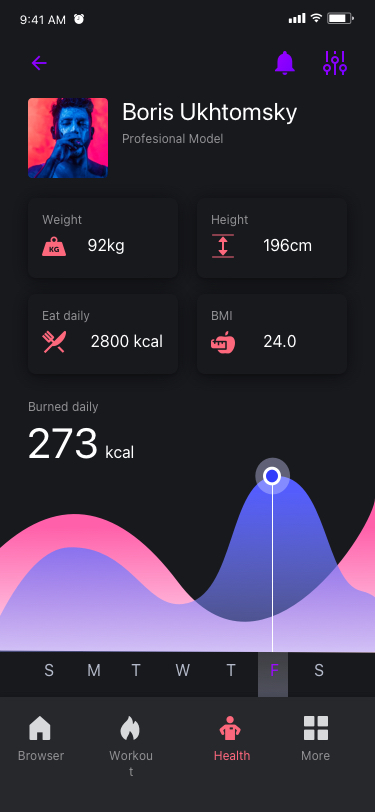
Text in this UI design:
UI Text/Heading/H4/Hightlight
Boris Ukhtomsky
Profesional Model
92kg
2800 kcal
196cm
24.0
Weight
Burned daily
Eat daily
Height
BMI
273 kcal
S
M
T
W
T
F
S
Browser
Workout
Health
More
9:41 AM